Field crop: maize
Growth stage: 1
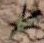
Species: atriplex